Question: As a homework assignment for my introductory programming course I have to design and implement a program that generates a random number(1-100), then gives the player 7 guesses to correctly guess the number. I've come up with this algorithm:

However, I can't work out how to translate this conceptual representation of the algorithm into control structures. (We're using Pascal, so the structures available are if statements, pre-order loops, and post-order loops). Neither pre-order nor post-order looping fits for the inner loop, as the loop condition is in the middle of the loop and there are two exit points!
Could anybody give me a pointer on how to structure this more clearly?
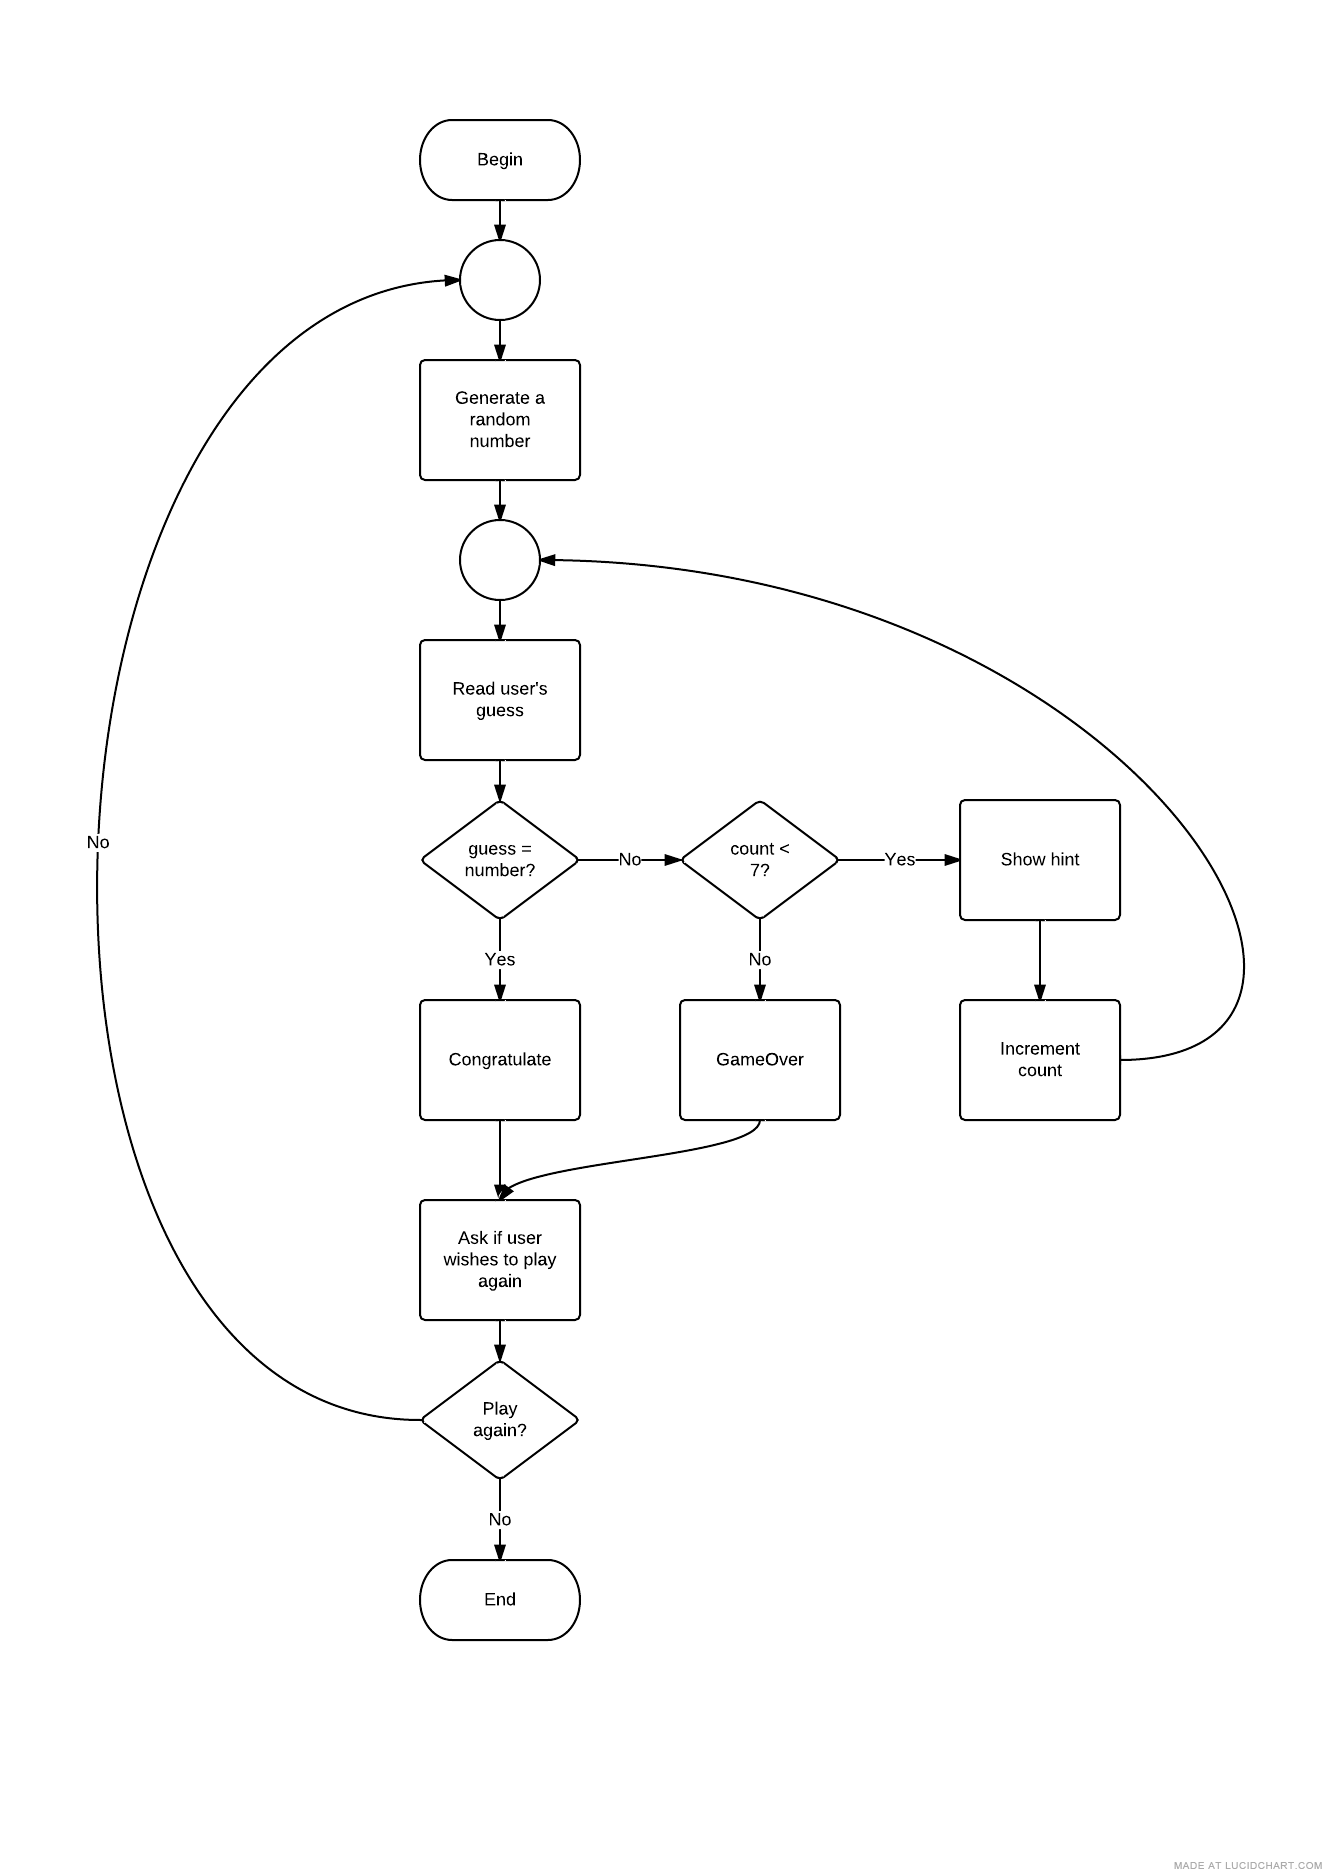
Answer: I don't know Pascal at all, but I do know that it has a while loop...so I would structure it in a manner similar to the following...(written in pseudo-code)
'''
boolean userWishesToPlay = true;
int userGuess = -1;
int ranValue;
int guessCount = 0;
while (userWishesToPlay) {
ranValue = generateRandomValue();
while(userGuess != ranValue && guessCount < 7) {
// Give hint if user has guessed more than once
if (guessCount >= 1) {
// give hint
}
userGuess = // get input from user
guessCount += 1;
}
if (userGuess == ranValue) {
// print congrats!
} else {
// print game over
}
userWishesToPlay = // get input from user on whether to play again or not
userGuess = -1; // since random value will be between 1 and 100 this is safe
guessCount = 0;
}
'''